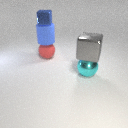
large blue rubber cylinder behind large gray metal cube